Question: What is the reading of the measurement in the image?
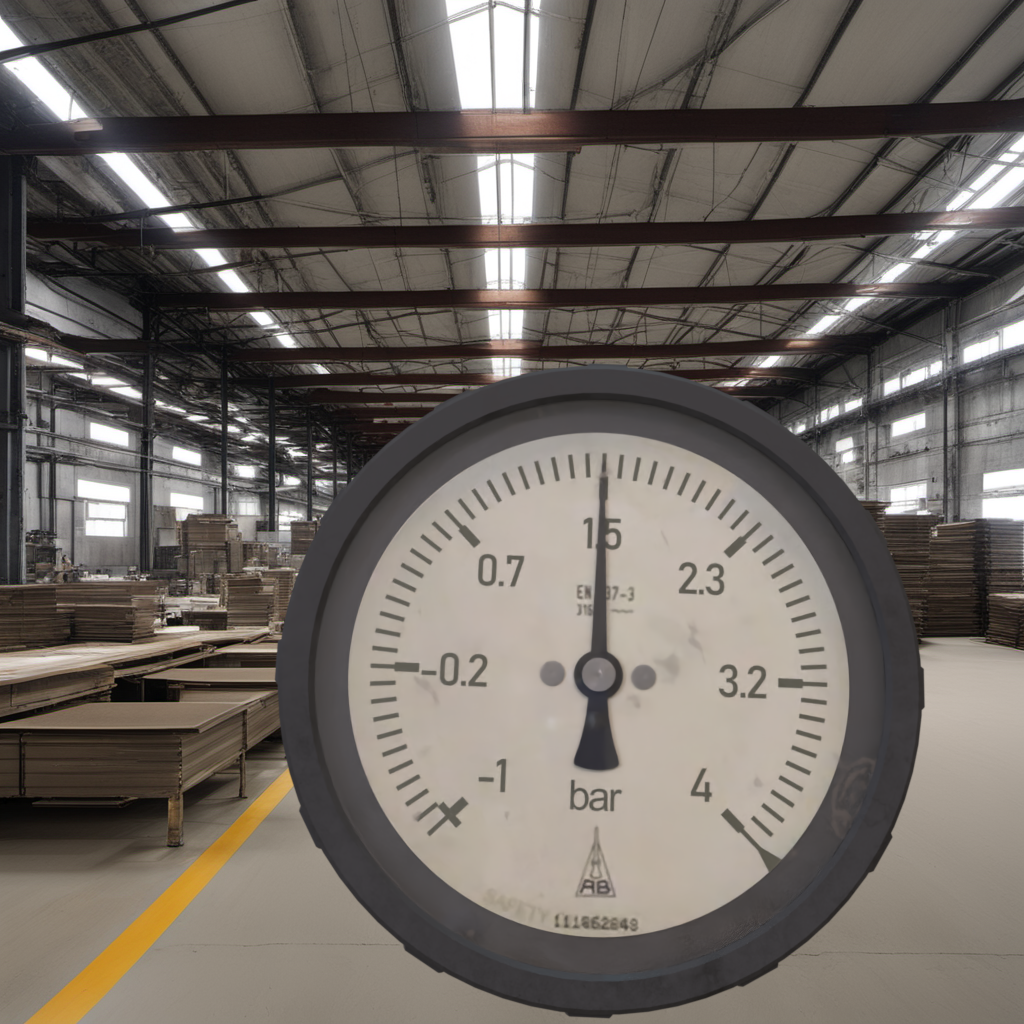
Answer: The result is 1.49
Question: What is the reading range of this measurement?
Answer: The range is from -1 to 4
Question: What is the minimum and maximum reading range of the measurement in the image?
Answer: The minimum value is -1 and the maximum value is 4